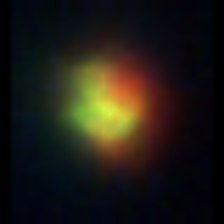
Taxon: NanoPlankton
Group: Other